Field crop: maize
Growth stage: 2
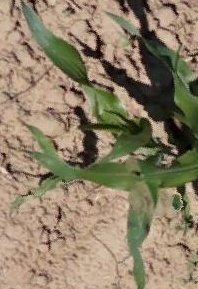
Species: maize